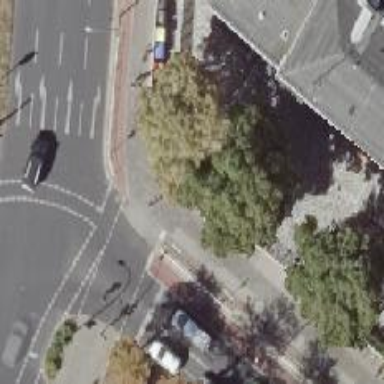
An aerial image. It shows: Footway with traffic signals at crossing.